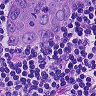
Metastatic tissue present: yes